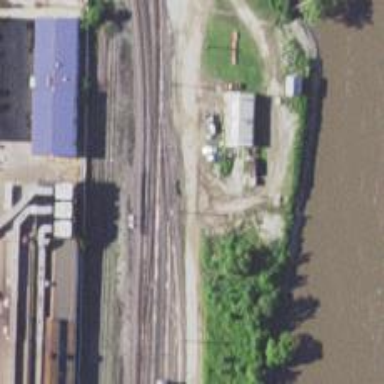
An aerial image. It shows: Railway siding with rails.